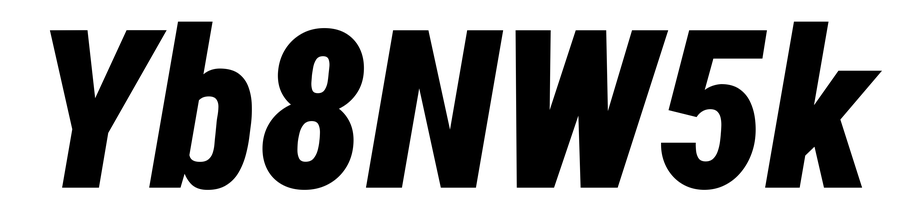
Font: Roboto-Italic_Condensed_Black_Italic